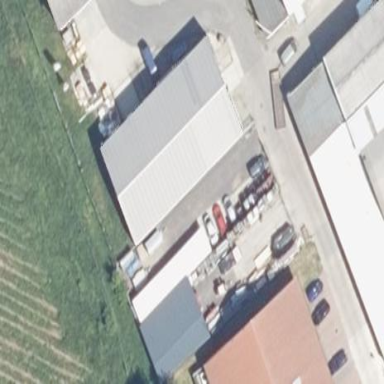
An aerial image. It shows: Commercial building.